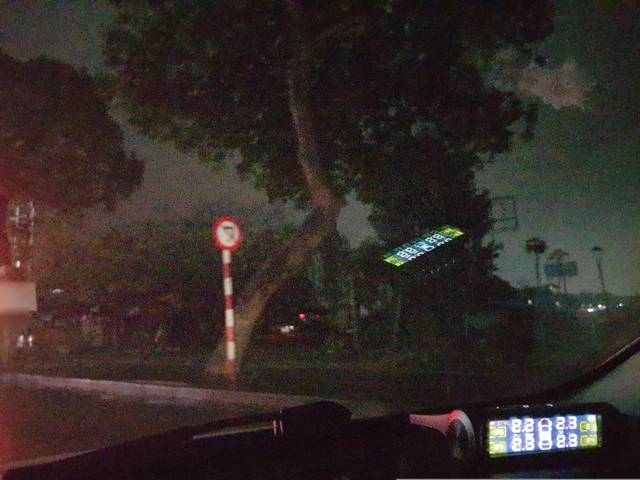
Region: Vietnam
Coordinates: 20.97, 105.841